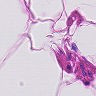
Metastatic tissue present: no